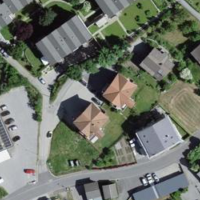
EUNIS habitat code: 54
Species observed at this site:
Medicago sativa
Humulus lupulus